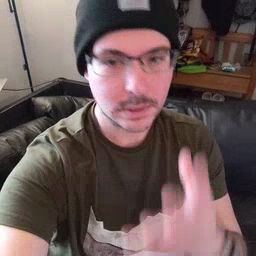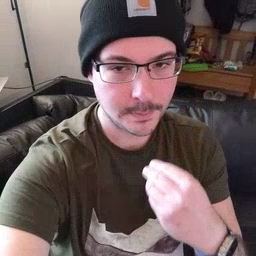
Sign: sleep